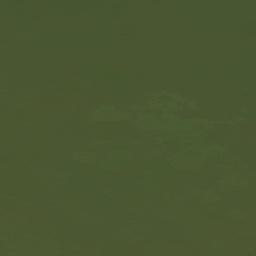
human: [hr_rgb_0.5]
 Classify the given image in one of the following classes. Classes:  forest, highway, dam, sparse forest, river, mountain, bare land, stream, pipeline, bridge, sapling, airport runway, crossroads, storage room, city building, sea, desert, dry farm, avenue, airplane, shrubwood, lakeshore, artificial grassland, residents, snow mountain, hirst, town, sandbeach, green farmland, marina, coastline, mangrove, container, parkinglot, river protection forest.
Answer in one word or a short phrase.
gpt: sea